Question: I Have created Custom Alert Box in Javascript . I Have added text with images. but It is not align proberly. It came some thing like this.

I am trying to add the correct mark and text with same line, how can I achieve this. can anyone please help me. I have added my Custom alert box Function below.
'''
function createCustomAlert(txt, string_url,fd) {
// shortcut reference to the document object
d = document;
// if the modalContainer object already exists in the DOM, bail out.
if (d.getElementById("modalContainer")) return;
// create the modalContainer div as a child of the BODY element
mObj = d.getElementsByTagName("body")[0].appendChild(d.createElement("div"));
mObj.id = "modalContainer";
// make sure its as tall as it needs to be to overlay all the content on the page
mObj.style.height = document.documentElement.scrollHeight + "px";
// create the DIV that will be the alert
alertObj = mObj.appendChild(d.createElement("div"));
alertObj.id = "alertBox";
// MSIE doesnt treat position:fixed correctly, so this compensates for positioning the alert
if (d.all && !window.opera) alertObj.style.top = document.documentElement.scrollTop + "px";
// center the alert box
alertObj.style.left = (d.documentElement.scrollWidth - alertObj.offsetWidth) / 2 + "px";
// create an H1 element as the title bar
h1 = alertObj.appendChild(d.createElement("h1"));
h1.appendChild(d.createTextNode(ALERT_TITLE));
btn2 = alertObj.appendChild(d.createElement("img"));
btn2.id = "fd";
btn2.src = fd;
// create a paragraph element to contain the txt argument
msg = alertObj.appendChild(d.createElement("p"));
msg.innerHTML = txt;
// create an anchor element to use as the confirmation button.
//btn = alertObj.appendChild(d.createElement("a"));
//btn.id = "closeBtn";
//btn.appendChild(d.createTextNode(ALERT_BUTTON_TEXT));
//btn.href = "";
btn = alertObj.appendChild(d.createElement("img"));
btn.id = "closeBtn";
btn.src = 'new-go-next2.png';
btn.href="#ss";
//btn.height="30px";
//btn.width="30px";
//btn.href="#";
// set up the onclick event to remove the alert when the anchor is clicked
btn.onclick = function () { removeCustomAlert(); window.location = string_url; return false; }
}
'''
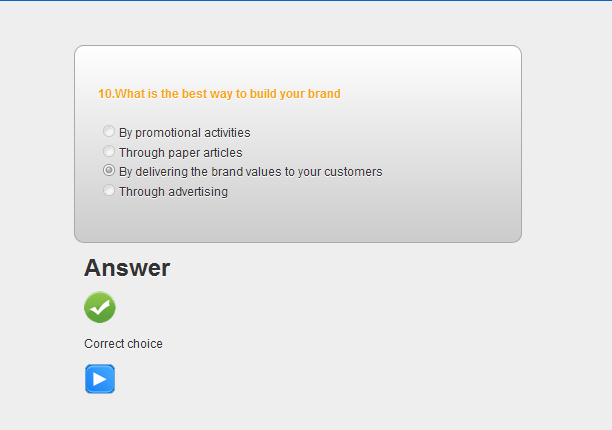
Answer: well yes creating a table would be a great approach to solve your problems , btw u can also try some internal divs with proper position anf the element having correct float attribute